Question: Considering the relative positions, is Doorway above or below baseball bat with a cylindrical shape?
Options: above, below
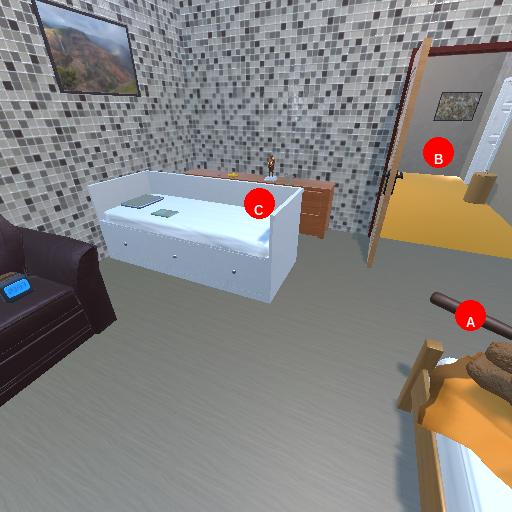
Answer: above